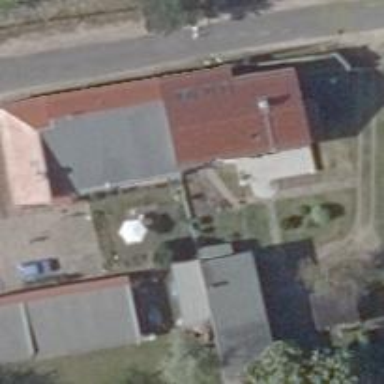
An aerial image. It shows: Simple house.